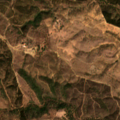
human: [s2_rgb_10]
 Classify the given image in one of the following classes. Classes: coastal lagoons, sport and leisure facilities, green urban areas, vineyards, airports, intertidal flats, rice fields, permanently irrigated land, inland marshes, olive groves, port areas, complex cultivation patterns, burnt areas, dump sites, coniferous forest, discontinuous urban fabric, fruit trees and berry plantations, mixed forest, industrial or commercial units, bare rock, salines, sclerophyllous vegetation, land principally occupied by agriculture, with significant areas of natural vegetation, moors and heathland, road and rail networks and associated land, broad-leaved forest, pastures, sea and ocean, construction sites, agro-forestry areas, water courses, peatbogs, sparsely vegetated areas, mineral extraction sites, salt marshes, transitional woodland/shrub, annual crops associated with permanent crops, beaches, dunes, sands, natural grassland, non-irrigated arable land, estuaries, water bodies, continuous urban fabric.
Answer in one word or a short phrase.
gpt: broad-leaved forest, transitional woodland/shrub